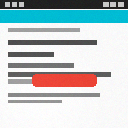
Screen state: on